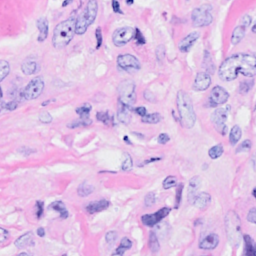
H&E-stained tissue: Breast